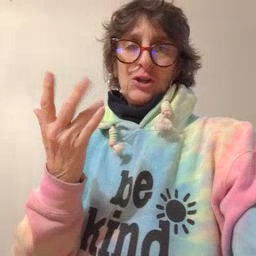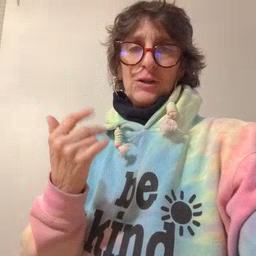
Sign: finger